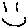
Label: smiley face